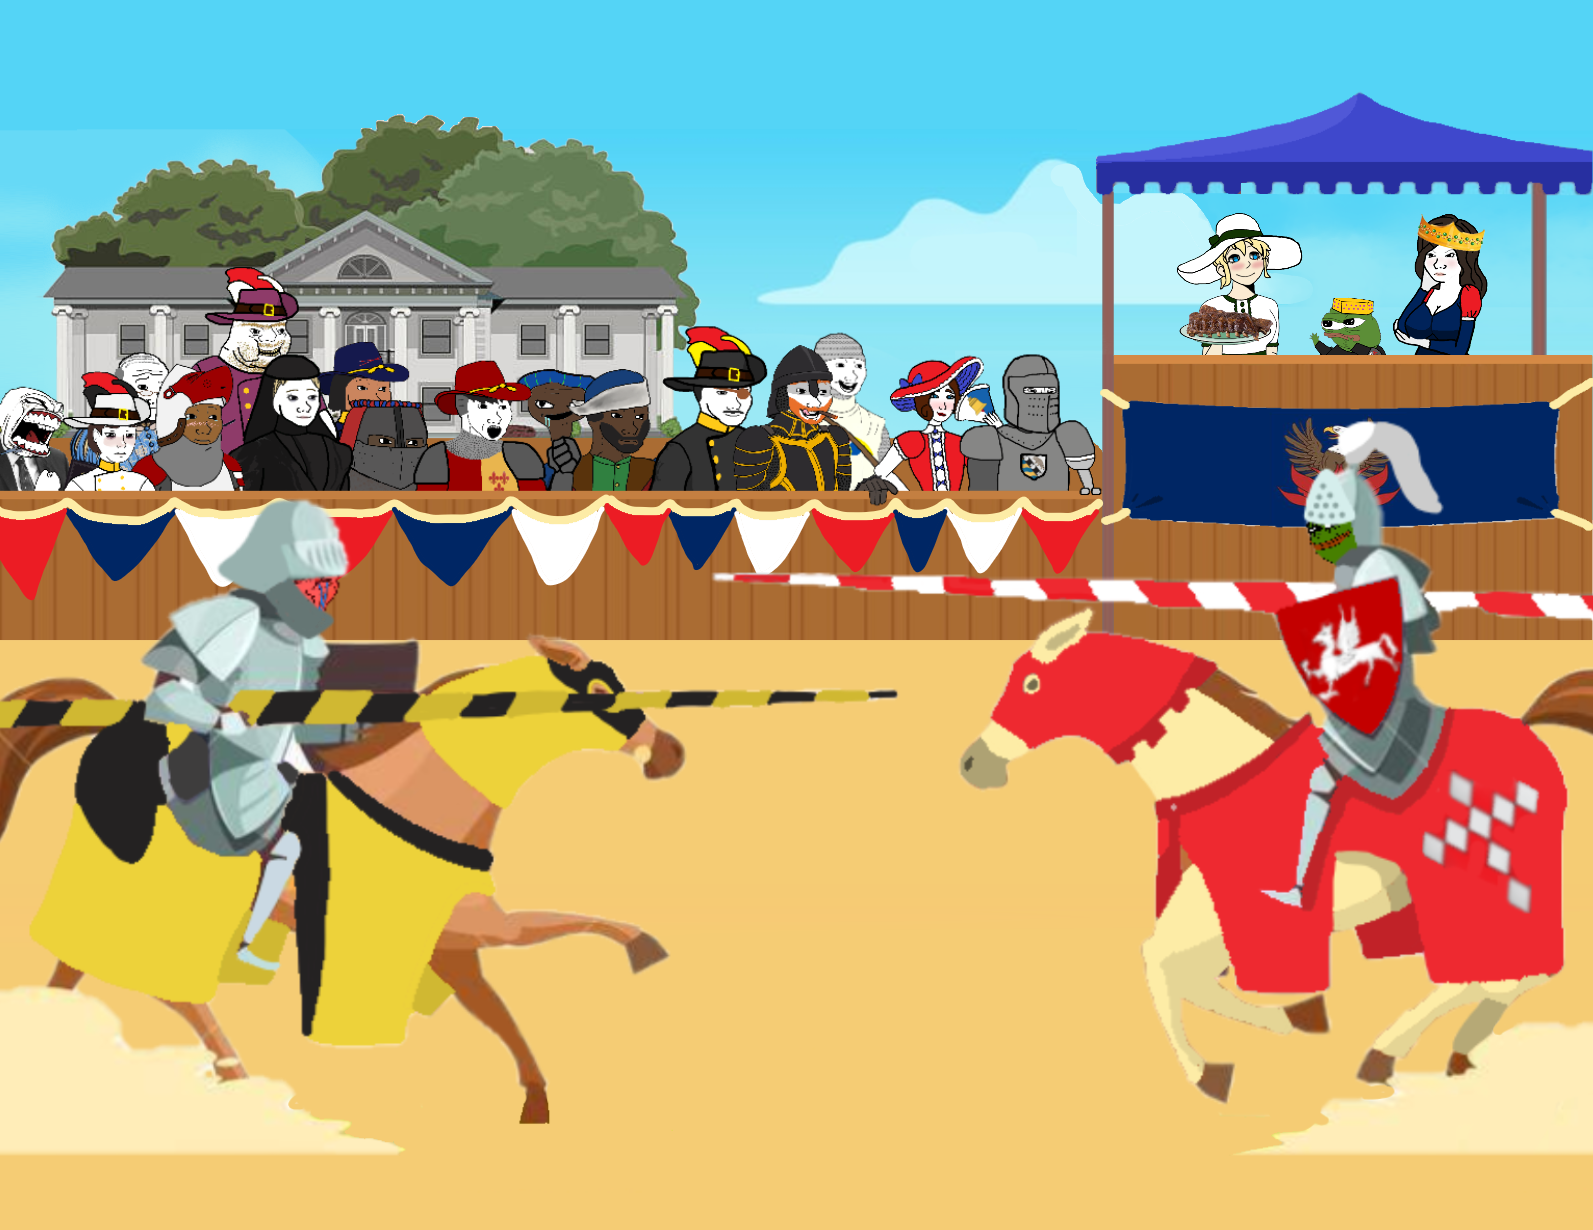
Label: 5_unsorted